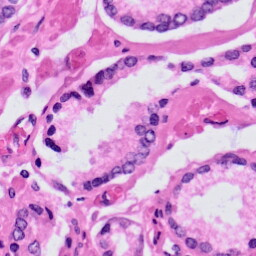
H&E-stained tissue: Prostate